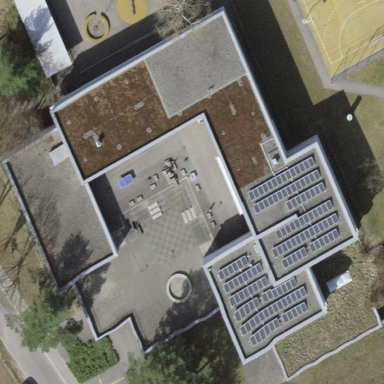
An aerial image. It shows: School building.